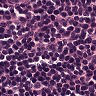
Metastatic tissue present: no